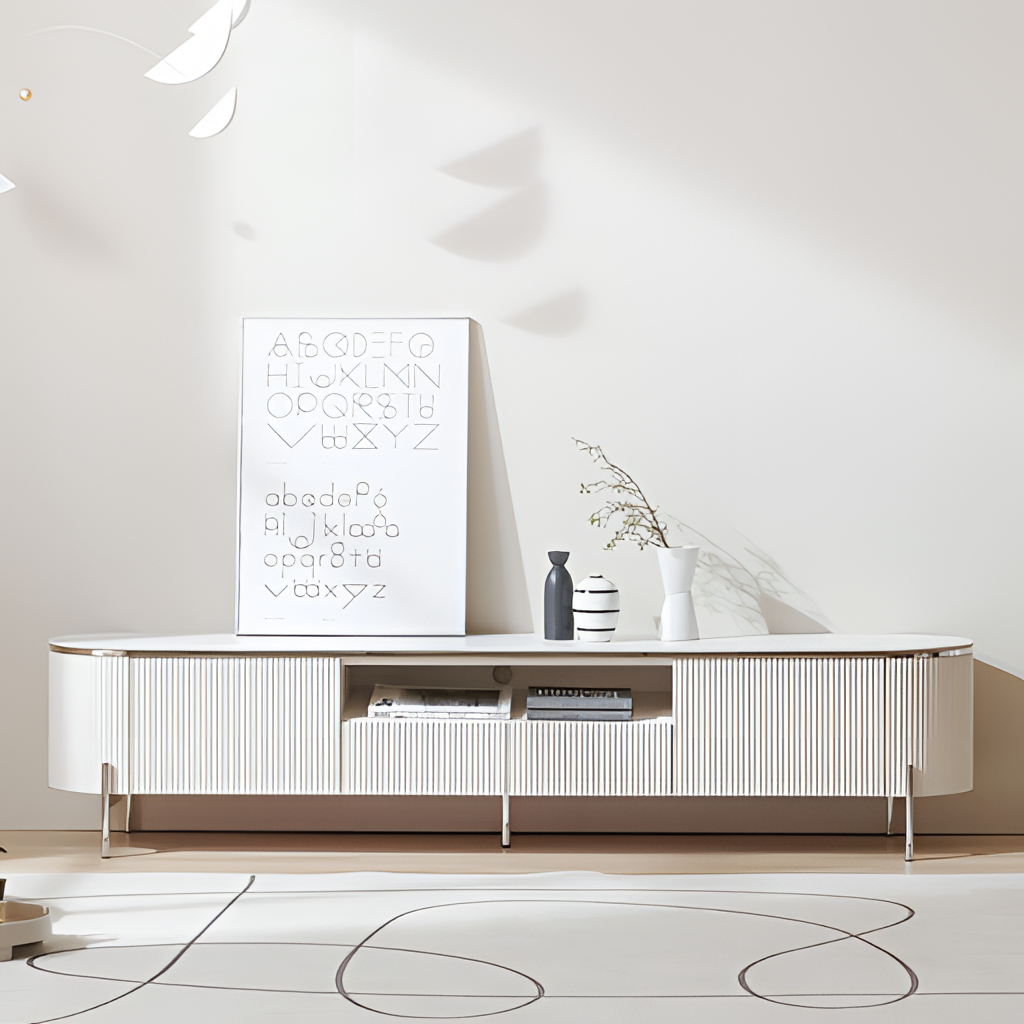
living room, wood console table, tan wood flooring, with plank pattern, paint wallpaper, with solid pattern, minimalist